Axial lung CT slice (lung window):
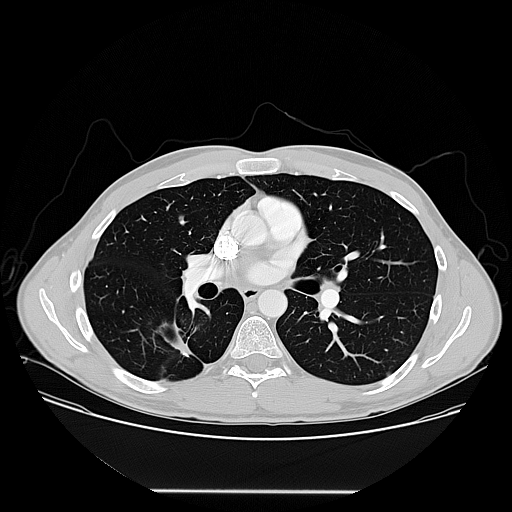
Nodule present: yes
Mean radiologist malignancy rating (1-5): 3